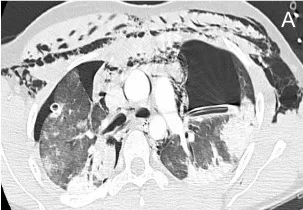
Computed tomography scan following emergency chest tube drainage. Axial 1.25 mm thick sections with a lung window. (a) Persistent bilateral pneumothorax, pneumomediastinum and extensive subcutaneous emphysema.
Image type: radiology (ct)